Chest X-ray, PA view. Patient: 60 years old, sex M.
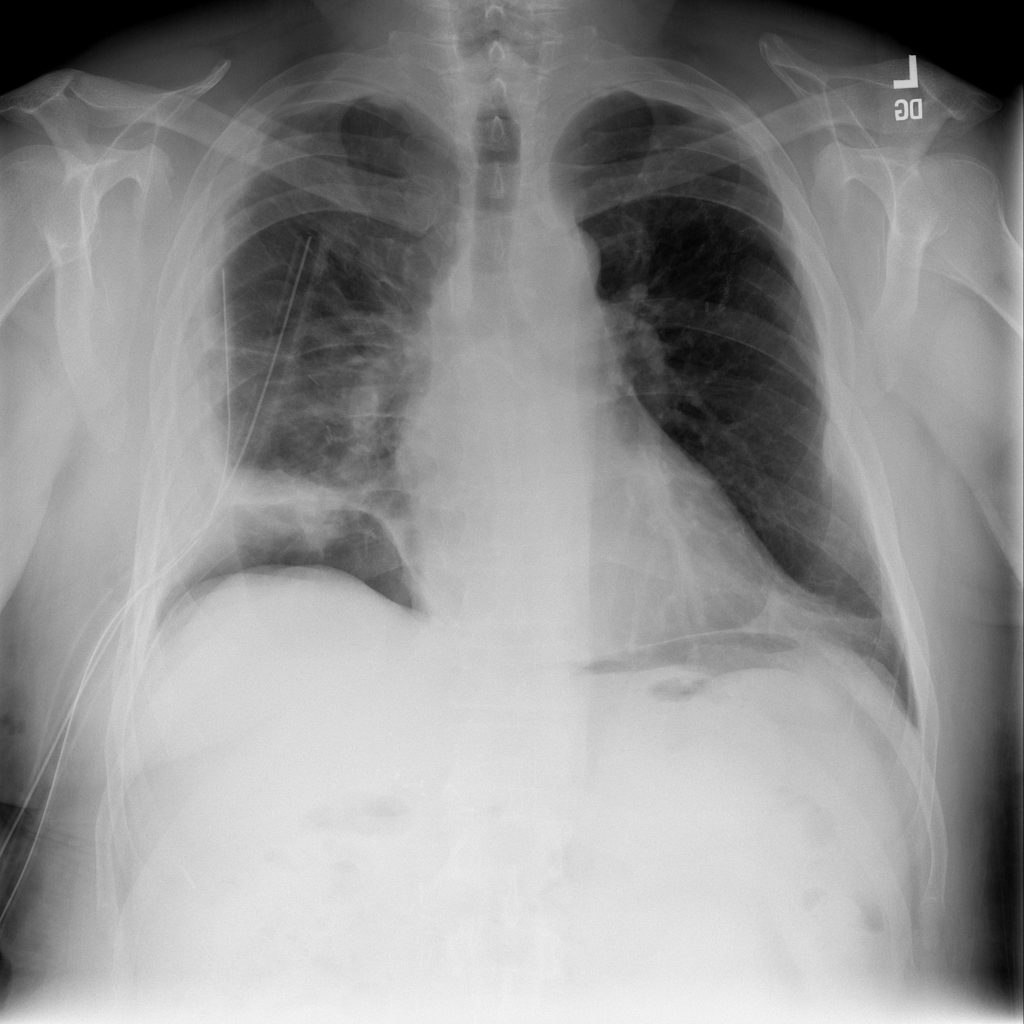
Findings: Pneumothorax